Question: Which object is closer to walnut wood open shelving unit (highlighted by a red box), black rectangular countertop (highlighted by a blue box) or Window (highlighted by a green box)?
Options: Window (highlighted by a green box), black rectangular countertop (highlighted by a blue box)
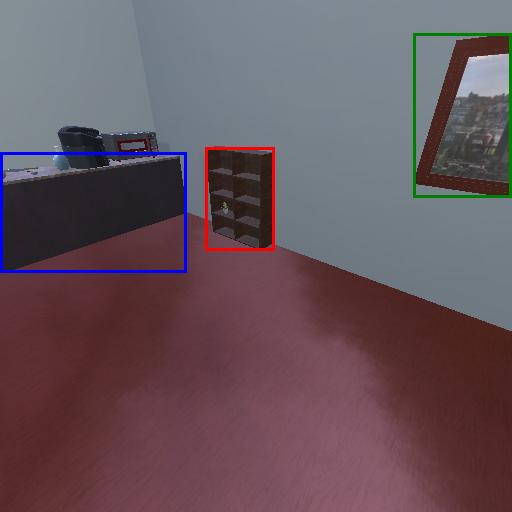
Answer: Window (highlighted by a green box)